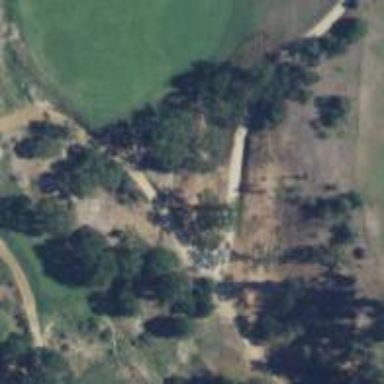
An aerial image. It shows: Golf cartpath that is also road path.